Field crop: maize
Growth stage: 2
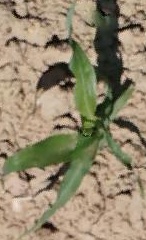
Species: maize